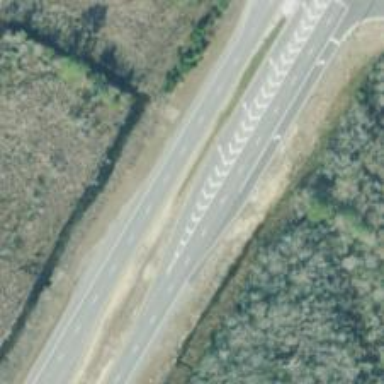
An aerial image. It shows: Primary link highway.